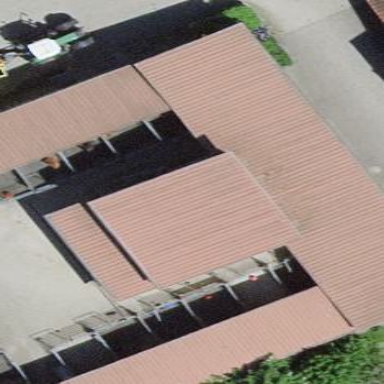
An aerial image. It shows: Stable.